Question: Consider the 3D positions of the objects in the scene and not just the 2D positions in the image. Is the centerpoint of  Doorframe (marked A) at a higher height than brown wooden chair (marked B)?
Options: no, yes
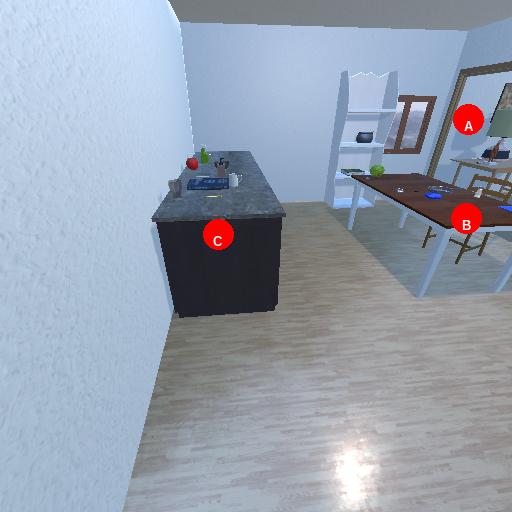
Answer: no